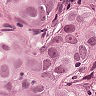
Metastatic tissue present: yes